Question: In Flash I am able to create a font asset and add it to the library:

I want to convert this asset into some 'BitmapData' that will contain all of the characters with the correct letter spacing/line height etc.
Is there an inbuilt way of doing this other than manually creating text fields, adding a character, using 'BitmapData.draw()' and then adding the result to a sprite sheet?
If I need to do it manually like above, is there a way to retrieve all of the embedded characters? For example, in the above screenshot I'd expect only 'a-z', 'A-Z'. Or will I need to note these manually as well?
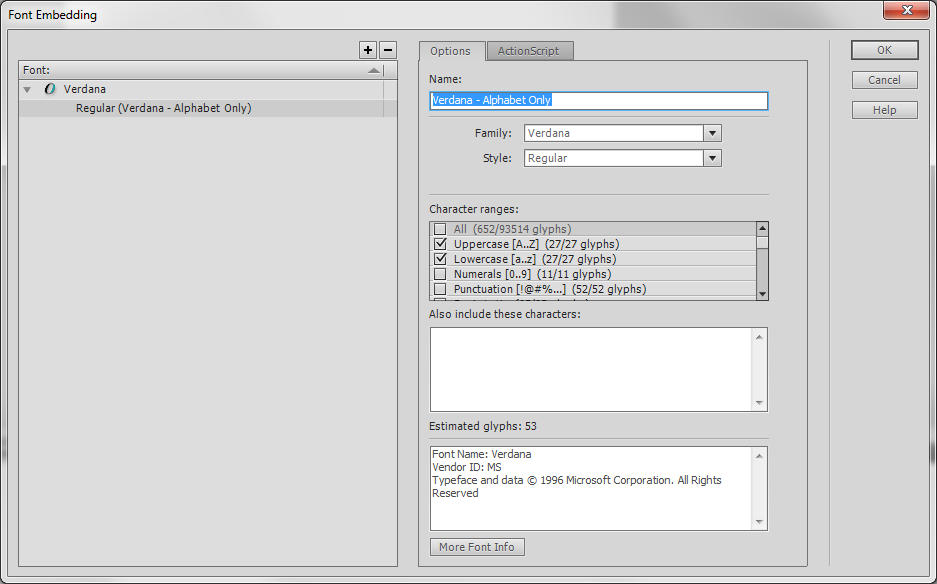
Answer: If you're going to go with your own solution as I mentioned in my comment (like drawing out each supported character and then batching them together) then here is how you can look up every possible glyph supported by the embedded font. (Psuedo Code)
'''
//Build out a loop that will generate char codes for all possible glyphs
for(etc, etc, etc) {
String glyph = String.fromCharCode(%26);
if(myFont.hasGlyphs(glyph) == true) {
myTextField.text = glyph;
myBitmap.draw(myTextField);
//Save image and repeat
}
}
'''
Reference material:
<URL>.
<URL>
<URL>